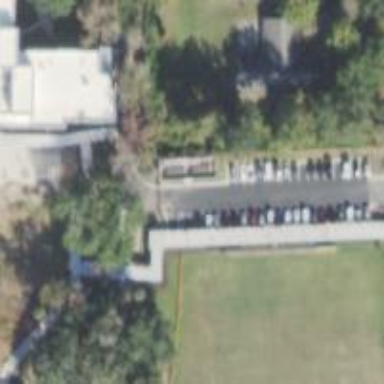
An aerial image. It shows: Parking space is available.